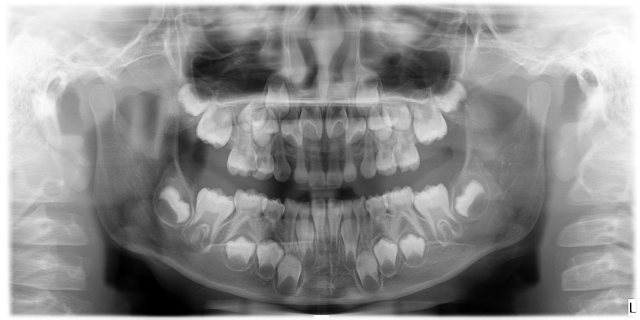
child